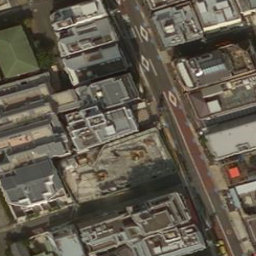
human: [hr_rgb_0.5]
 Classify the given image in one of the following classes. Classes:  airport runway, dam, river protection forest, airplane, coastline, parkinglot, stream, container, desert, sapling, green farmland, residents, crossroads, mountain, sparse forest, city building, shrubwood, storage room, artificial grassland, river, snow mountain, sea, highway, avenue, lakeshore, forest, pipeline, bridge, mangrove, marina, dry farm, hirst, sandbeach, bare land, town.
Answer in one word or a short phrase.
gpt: city building